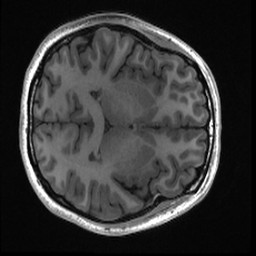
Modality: T1w
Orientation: axial